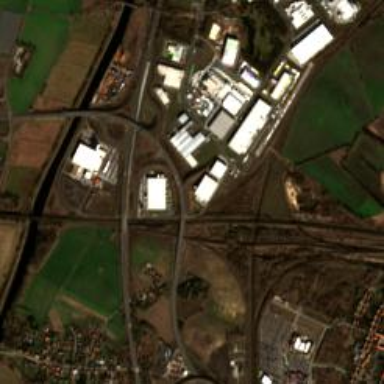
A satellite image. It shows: Motorway junction.